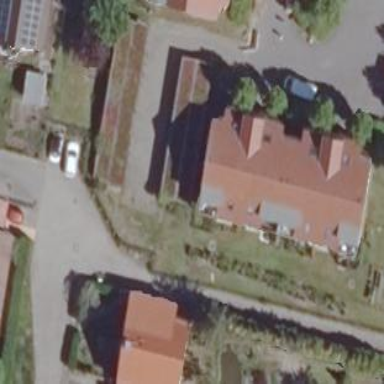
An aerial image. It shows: View of apartment building.